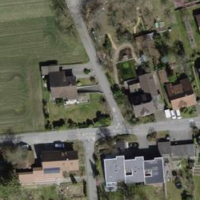
EUNIS habitat code: 54
Species observed at this site:
Cornus sanguinea
Hippophae rhamnoides